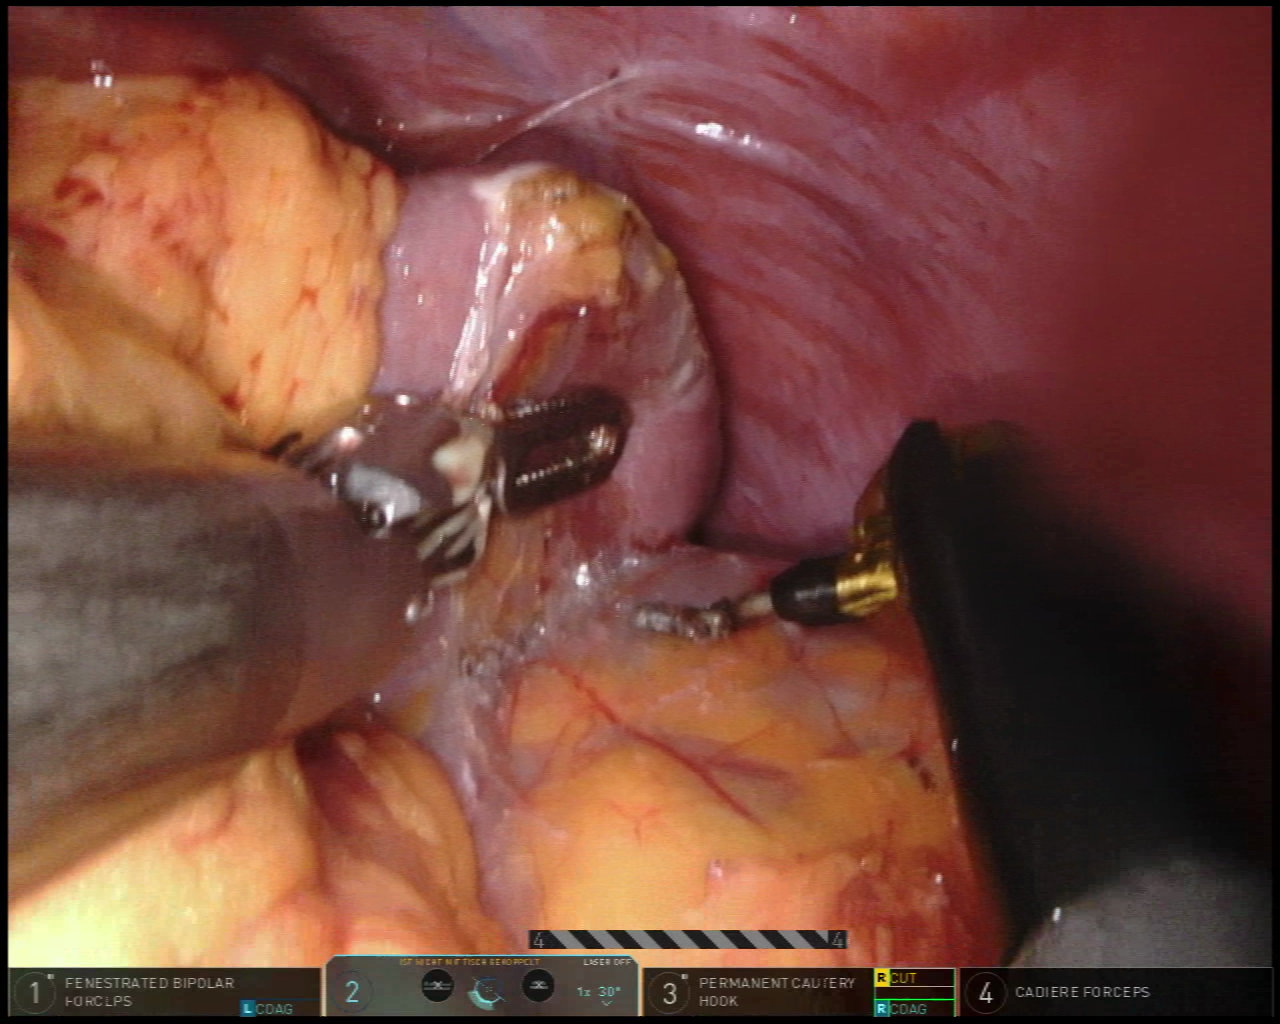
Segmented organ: abdominal_wall
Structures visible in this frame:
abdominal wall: yes
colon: yes
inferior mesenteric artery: no
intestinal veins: no
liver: no
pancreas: no
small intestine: no
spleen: yes
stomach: no
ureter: no
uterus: no
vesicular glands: no